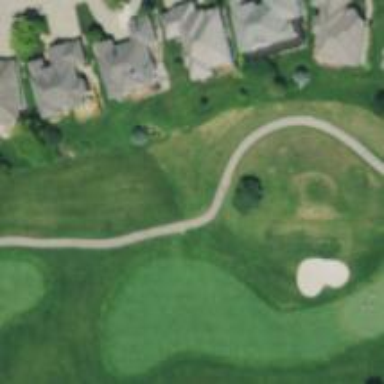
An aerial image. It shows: Service road with high-quality grade1 tracktype. It resembles golf cart path.